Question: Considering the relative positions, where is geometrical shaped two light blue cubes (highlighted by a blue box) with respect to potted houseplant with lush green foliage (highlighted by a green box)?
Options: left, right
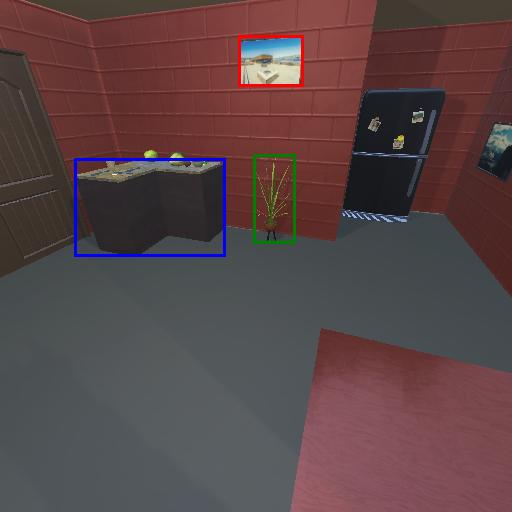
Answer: left